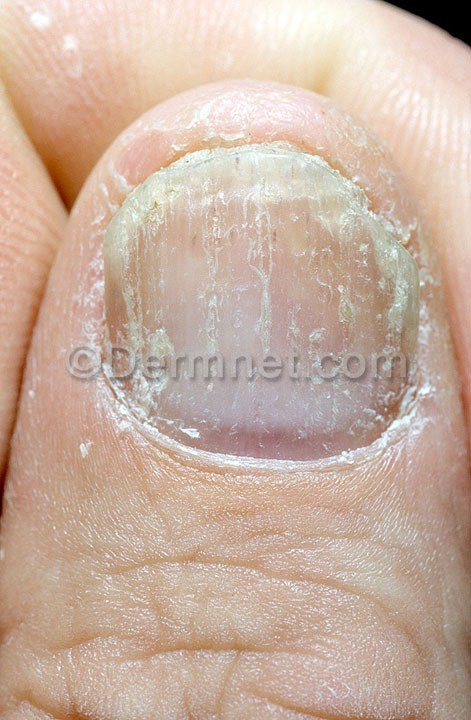
Disease: Nail Fungus and other Nail Disease